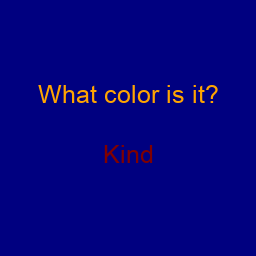
Color: maroon
Background color: navy
Question text color: orange